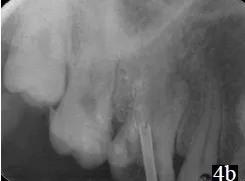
Trephan centered over the fragment.
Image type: radiology (x_ray)